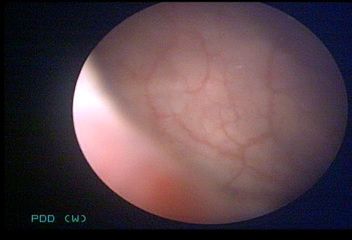
Modality: WLC
Class: Normal mucosa
Bladder cancer association: No